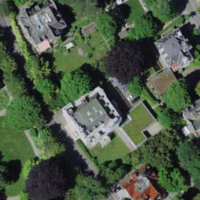
EUNIS habitat code: 55
Species observed at this site:
Fagus sylvatica
Ilex aquifolium